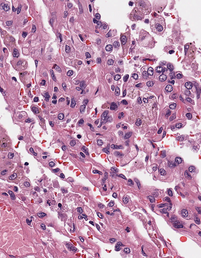
Tumor epithelial tissue: yes
Tumor-associated stroma tissue: no
Normal tissue: no